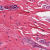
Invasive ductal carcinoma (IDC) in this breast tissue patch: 0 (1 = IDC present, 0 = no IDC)